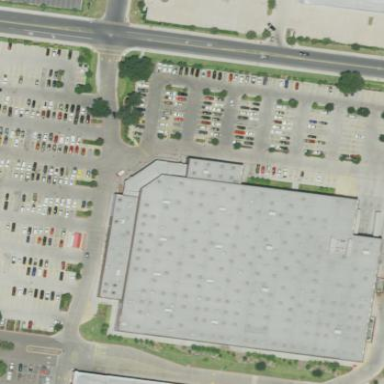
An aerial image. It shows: Wholesale shop within building.